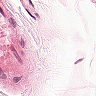
Metastatic tissue present: no